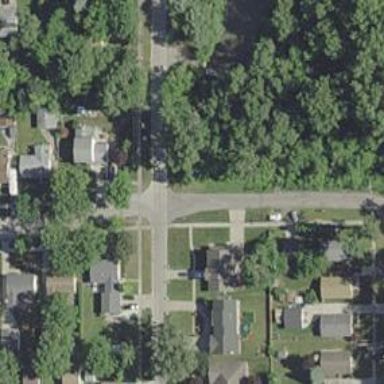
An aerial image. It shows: Residential road.